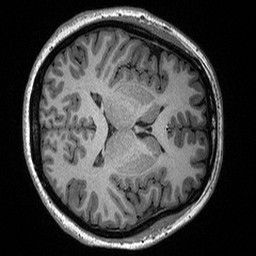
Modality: T1w
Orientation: axial
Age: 26
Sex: female
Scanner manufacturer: siemens
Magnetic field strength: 3 T
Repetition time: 2.3 s
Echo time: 0.00298 s